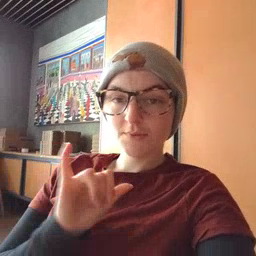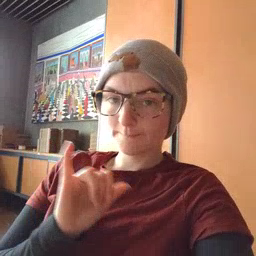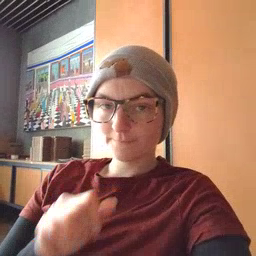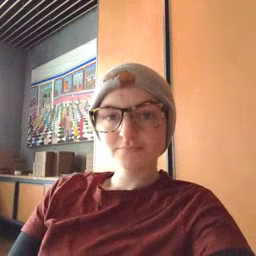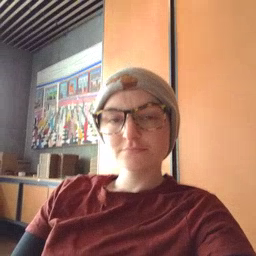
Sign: same